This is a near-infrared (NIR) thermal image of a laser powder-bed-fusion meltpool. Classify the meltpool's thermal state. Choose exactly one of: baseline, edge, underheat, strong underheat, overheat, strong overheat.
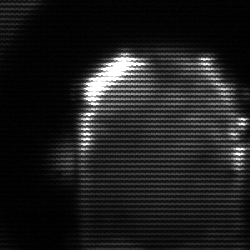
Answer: baseline